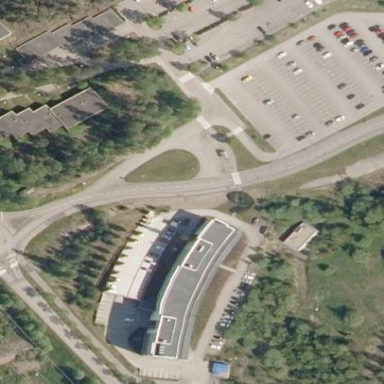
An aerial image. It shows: Office building.